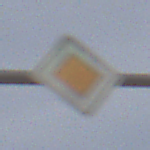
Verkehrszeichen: Vorfahrtsstrasse
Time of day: MorningAfternoon
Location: Outdoor (Suburban)
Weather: PartlyCloudy
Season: NotSpecified
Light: Natural